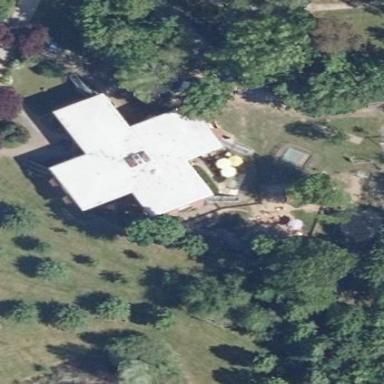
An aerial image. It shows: Kindergarten building.